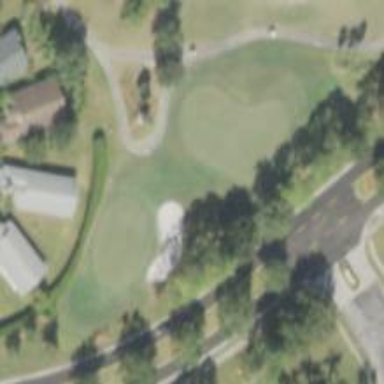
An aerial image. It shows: Service road used as golf cart path.